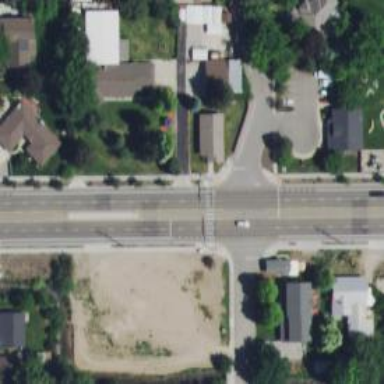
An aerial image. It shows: Unmarked road crossing.